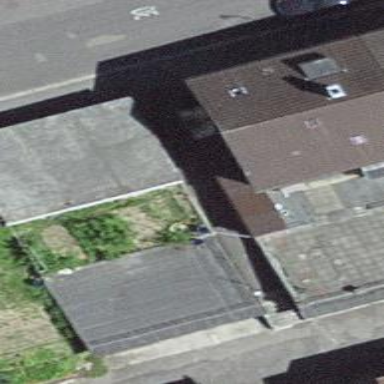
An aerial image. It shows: Garage with flat roof.